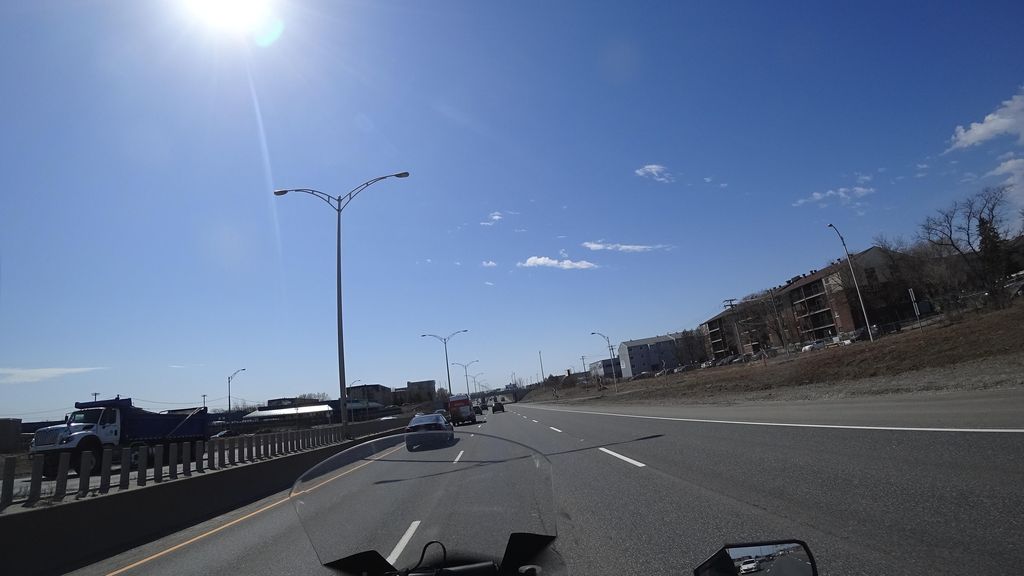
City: quebec_city